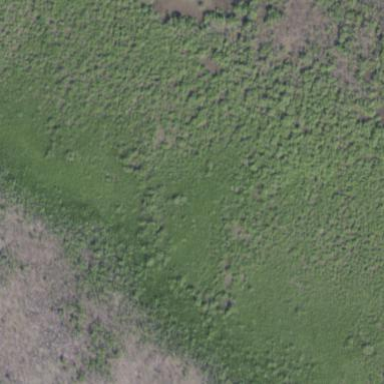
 characterized by plant community of Saltwater Marshes/Halophytic Herbaceous Prairie."